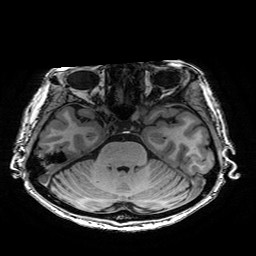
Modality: T1w
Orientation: coronal
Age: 69
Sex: female
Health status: healthy
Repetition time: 2.53 s
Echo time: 0.0034 s